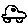
Label: car